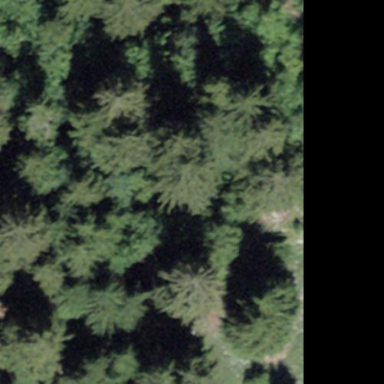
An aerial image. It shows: Forest area.